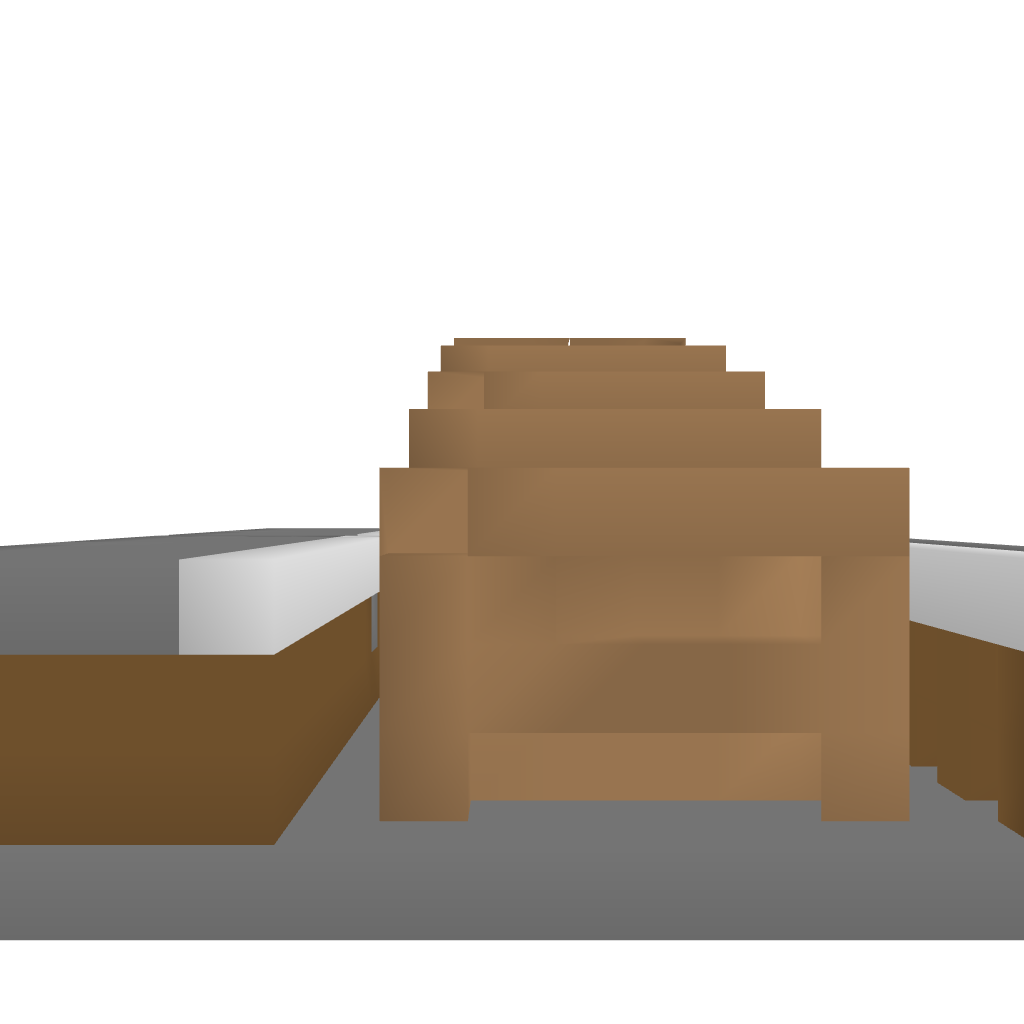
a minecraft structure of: Different Modern House bad low quality